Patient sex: M
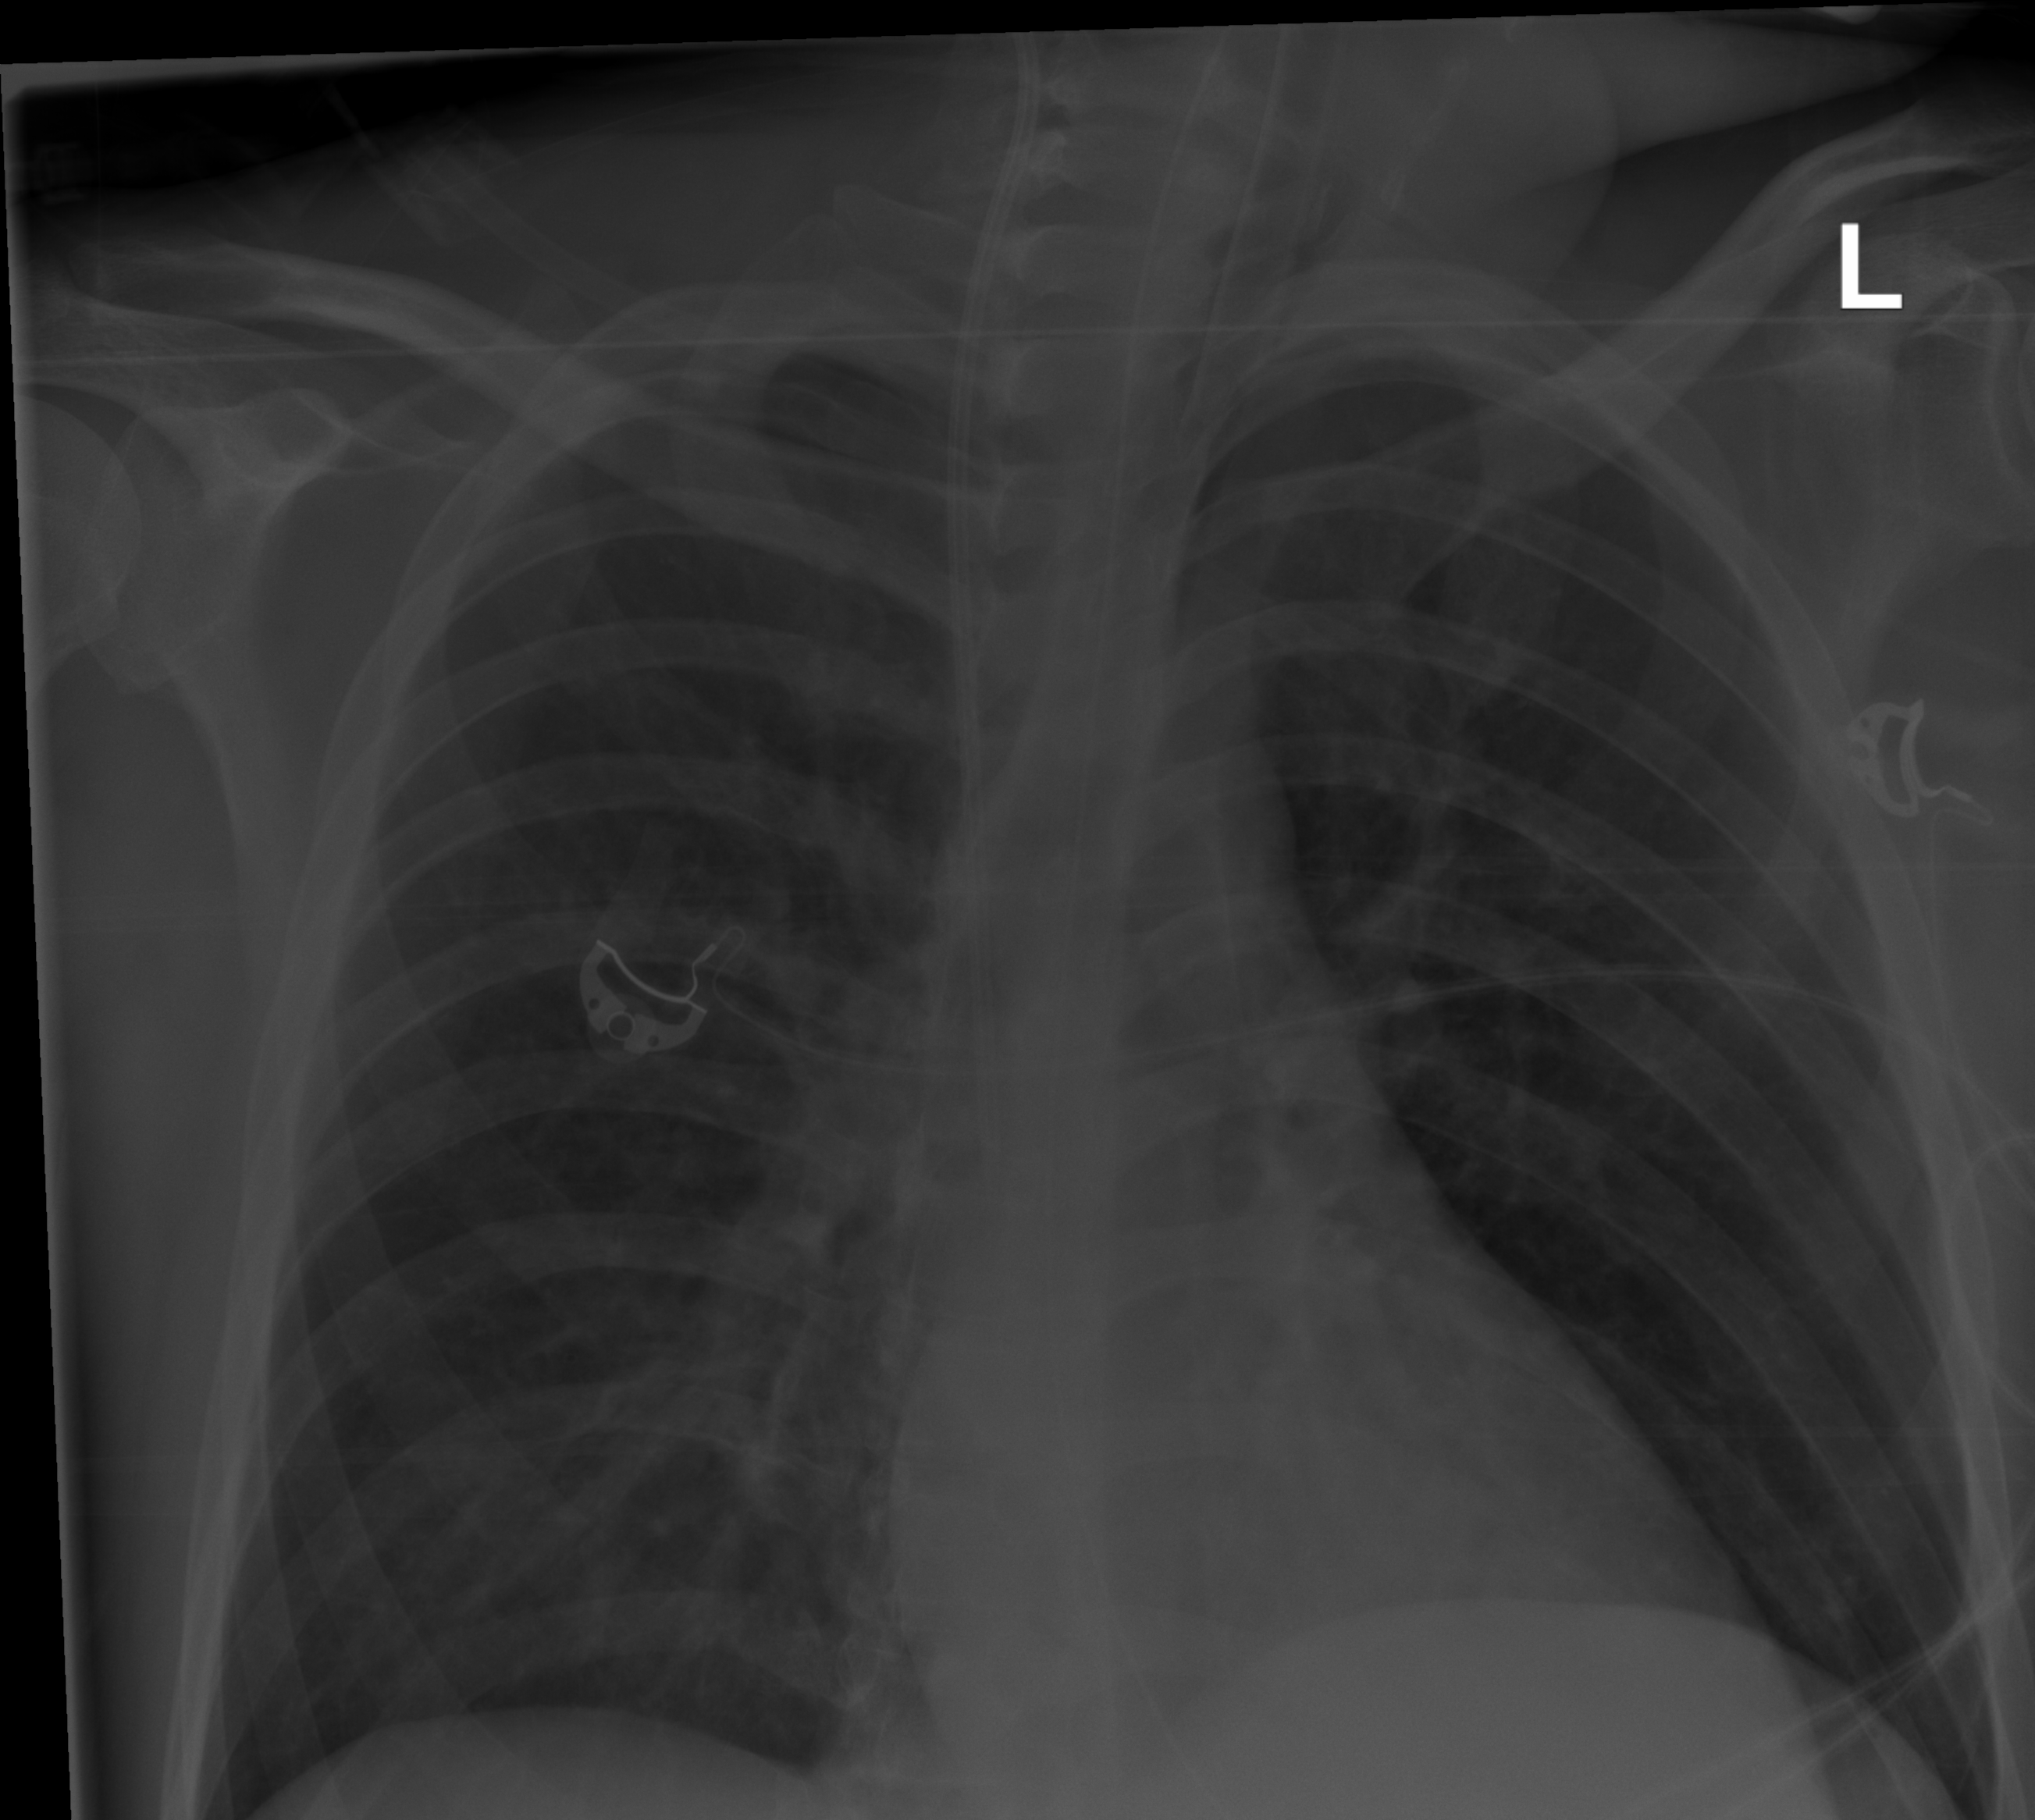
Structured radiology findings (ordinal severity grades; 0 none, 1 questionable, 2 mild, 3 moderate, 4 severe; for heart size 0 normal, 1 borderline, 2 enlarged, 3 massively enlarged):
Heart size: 0
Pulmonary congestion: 0
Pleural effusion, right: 0
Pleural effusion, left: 0
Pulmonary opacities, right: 2
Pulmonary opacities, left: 0
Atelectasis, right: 2
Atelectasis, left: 0